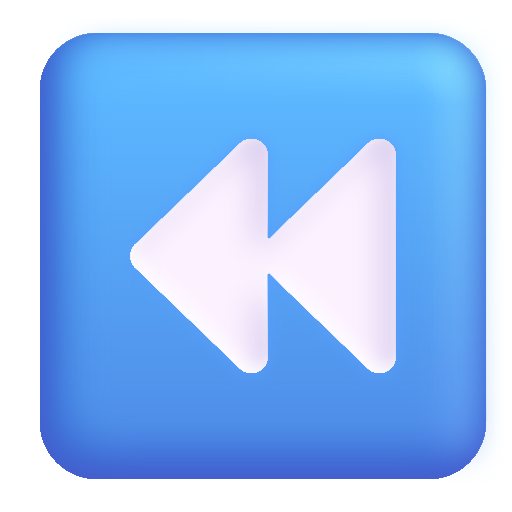
fast reverse button color